Question: I have a collection view with costumed cells that contains an image view and a label, the label is a value i set in a "detail" control view, if i don't set it it shouldn't appear (as you can see in the picture). (btw Im using core data) .
The problem is with the labels(the smaller circles) , as soon as i remove a cell or add another one, some of the labels will appear and some not. Only when i'm restarting the app it all shows up again.
the relevant code from collectionview class:
'''
-(UICollectionViewCell *)collectionView:(UICollectionView *)collectionView cellForItemAtIndexPath:(NSIndexPath *)indexPath {
static NSString* identifier =@"cell";
THCollectionEnrtyCell *cell = [collectionView dequeueReusableCellWithReuseIdentifier:identifier forIndexPath:indexPath];
THDiaryEntry *entry = [self.fetchedResultsController objectAtIndexPath:indexPath];
[cell configureCellForEntry:entry];
return cell;
}
'''
the relevant code from cell class:
'''
- (void)configureCellForEntry:(THDiaryEntry *)entry {
NSDateFormatter *dateFormatter = [[NSDateFormatter alloc] init];
[dateFormatter setDateFormat:@"EEEE, MMMM d yyyy"];
// NSDate *date = [NSDate dateWithTimeIntervalSince1970:entry.date];
// self.dateLabel.text = [dateFormatter stringFromDate:date];
self.mainImageView.frame = self.contentView.bounds; //fill it even tho we dont realy need
if (entry.imageData) {
self.mainImageView.image = [UIImage imageWithData:entry.imageData];
} else {
self.mainImageView.image = [UIImage imageNamed:@"icn_noimage"];
}
self.mainImageView.layer.cornerRadius = CGRectGetWidth(self.mainImageView.frame) / 2.0f;
self.weightLabel.layer.cornerRadius = CGRectGetWidth(self.weightLabel.frame)/ 2.0f;
self.weightLabel.text = entry.weight;
if ([self.weightLabel.text isEqualToString:@"n/a"] || [self.weightLabel.text isEqualToString:@""] ) {
self.weightLabel.hidden = YES;
}
}
'''

I'm pretty sure it has to do with the reusability of cells (i notice it when i add a cell with no value and then some other cells who have values doesn't appear with my labels), Any ideas how to handle it ?
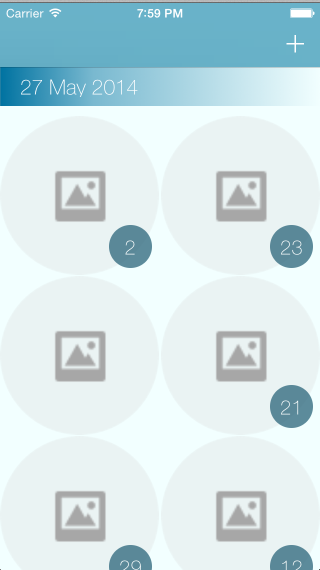
Answer: It's hard to know exactly the behavior your are experiencing from the description. One thing I noticed is you are setting 'self.weightLabel.hidden = YES;' under certain circumstances, but you never set this to 'NO' otherwise. This could be the reason reused cells are not displaying your weightLabel sometimes.
Consider implementing '- (void)prepareForReuse' for you UICollectionViewCell subclass. This will allow you to return a cell to a known, default state before reuse and you will be able to keep the logic of '- (void)configureCellForEntry:(THDiaryEntry *)entry' a bit simpler.